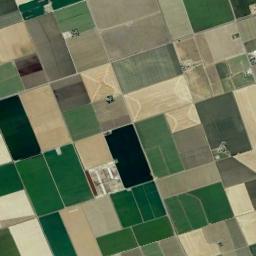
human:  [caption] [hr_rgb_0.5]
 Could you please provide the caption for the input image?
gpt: There are many rectangular farmlands of different colors .

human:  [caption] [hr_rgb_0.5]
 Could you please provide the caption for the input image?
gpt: Many dense, neatly arranged dark green, light green, Khaki and brown mixed rectangular farmland of different sizes .

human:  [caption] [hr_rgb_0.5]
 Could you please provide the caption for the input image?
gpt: Lots of rectangular farmlands of different colors are neatly arranged on the ground .

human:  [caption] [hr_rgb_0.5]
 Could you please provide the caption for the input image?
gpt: There are some green and bare rectangular farmland .

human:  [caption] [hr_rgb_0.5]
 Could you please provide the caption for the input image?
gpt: There are many yellow rectangular farmlands and some green ones .